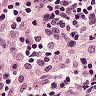
Metastatic tissue present: no